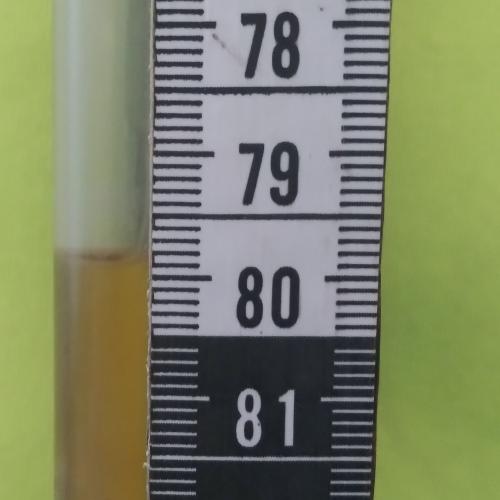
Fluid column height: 79.8 cm